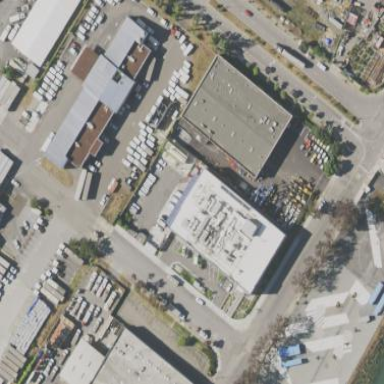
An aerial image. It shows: Warehouse building.